Interaction volume radius: 5 \u00c5
Interaction volume height: 15 \u00c5
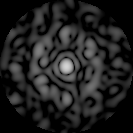
Disorder parameter: 0.7126